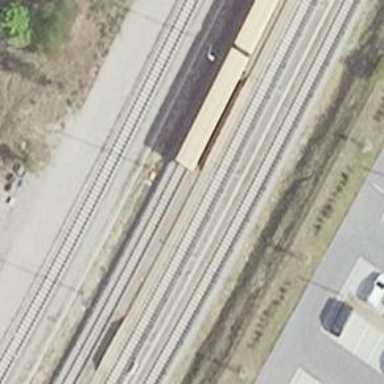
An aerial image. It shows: Railway milestone.